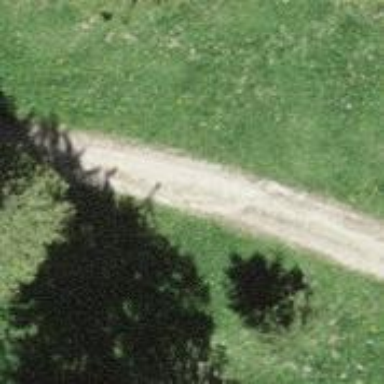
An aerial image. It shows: Gravel track with grade 2 tracktype.